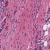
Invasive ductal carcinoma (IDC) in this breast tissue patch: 1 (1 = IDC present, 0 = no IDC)